【题型】解答题　【知识点】平面几何　【难度】easy
如图已知点 $E$ 是平行四边形 $ABCD$ 对角线 $AC$ 上的一点，连结 $DE$，过点 $B$ 作 $BF \parallel DE$ 交 $AC$ 于点 $F$．

(1) 求证：$AE = CF$；

(2) 若 $AB = BC = 8$，$DE = 6$，当 $\angle ABF = 90^\circ$，求 $AE$ 的长．
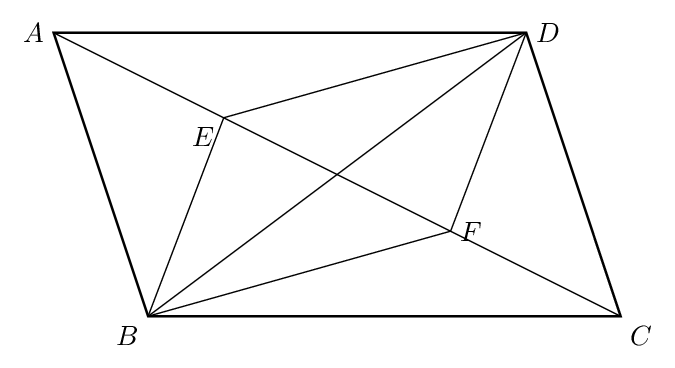
【解答】
【详解】
（1）证明：设$AC$、$BD$相交于$O$，

$\because$四边形$ABCD$是平行四边形，

$\therefore AO = CO$，$BO = DO$，

$\because BF \parallel DE$，

$\therefore \angle FBO = \angle EDO$，$\angle BFO = \angle DEO$，

$\therefore \triangle BFO \cong \triangle DEO$，

$\therefore EO = FO$，

又 $AO = CO$，

$\therefore AO - EO = CO - FO$，

$\therefore AE = CF$；

（2）解：$\because \triangle BFO \cong \triangle DEO$，

$\therefore BF = DE = 6$，

又 $AB = 8$，$\angle ABF = 90^\circ$，

$\therefore AF = \sqrt{AB^2 + BF^2} = 10$，

$\because AB = BC$，$AO = CO$，

$\therefore BO \perp AC$，

$\therefore S_{\triangle ABF} = \frac{1}{2} AB \cdot BF = \frac{1}{2} AF \cdot BO$，即 $\frac{1}{2} \times 8 \times 6 = \frac{1}{2} \times 10 \times BO$，

$\therefore BO = \frac{24}{5}$，

$\therefore FO = \sqrt{BF^2 - BO^2} = \frac{18}{5}$，

$\because EO = FO$，

$\therefore EF = 2FO = \frac{36}{5}$，

$\therefore AE = AF - EF = \frac{14}{5}$。
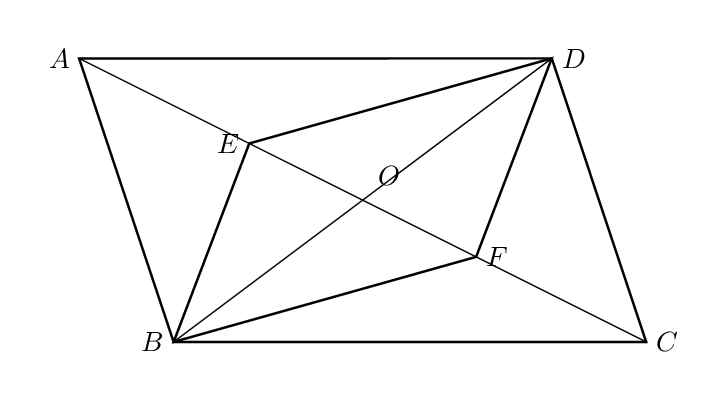